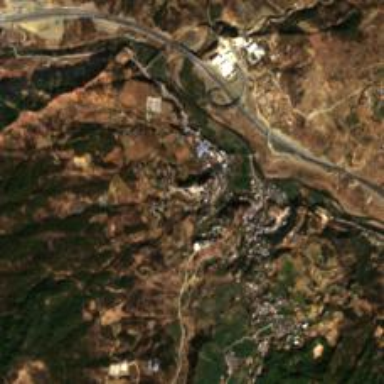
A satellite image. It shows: Ethnic township within town.